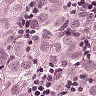
Metastatic tissue present: yes